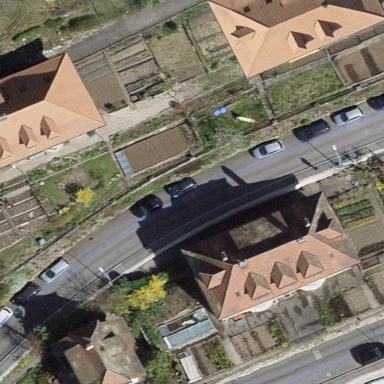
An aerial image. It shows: Garden area designated for leisure land.